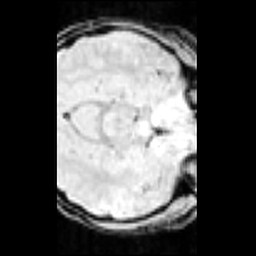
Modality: inplaneT1
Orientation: axial
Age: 27
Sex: male